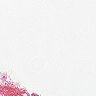
Metastatic tissue present: no